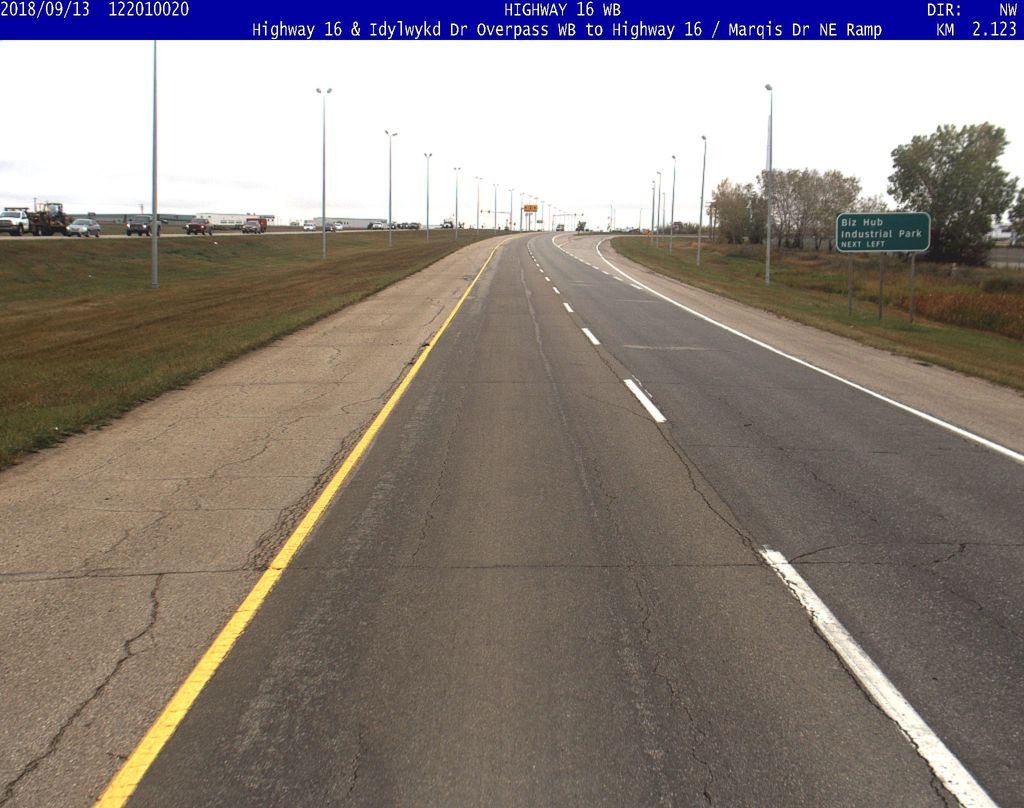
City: saskatoon